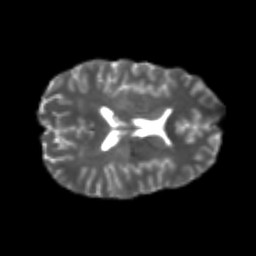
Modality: T2w
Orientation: axial
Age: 22
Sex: female
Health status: healthy
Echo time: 0.074 s